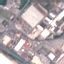
Label: Industrial